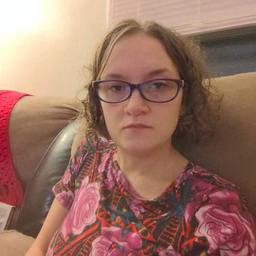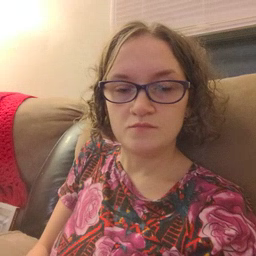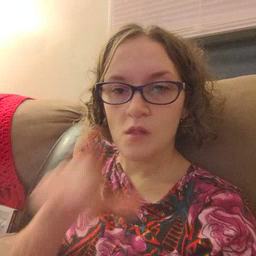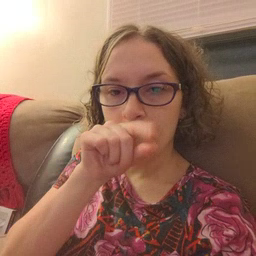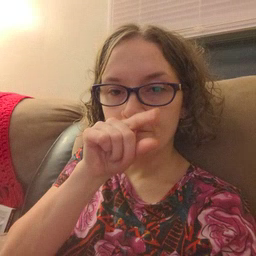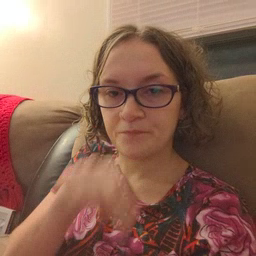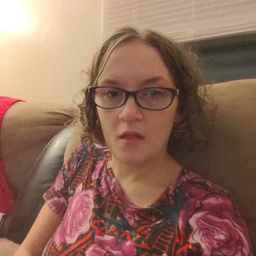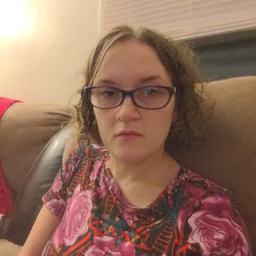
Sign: hen